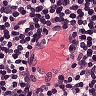
Metastatic tissue present: no